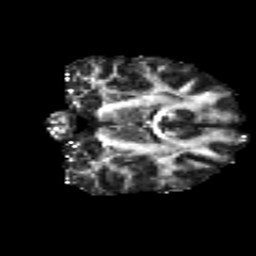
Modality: FA
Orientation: coronal
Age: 27
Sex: female
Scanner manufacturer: siemens
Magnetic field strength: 3 T
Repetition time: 8.8 s
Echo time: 0.085 s